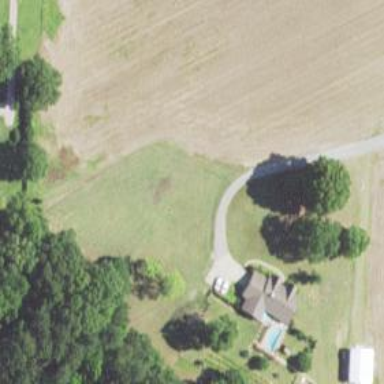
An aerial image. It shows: Driveway.